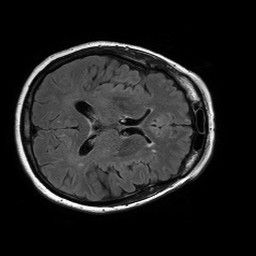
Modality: FLAIR
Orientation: axial
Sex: female
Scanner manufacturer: philips
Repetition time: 11 s
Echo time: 0.125 s